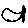
Label: fish